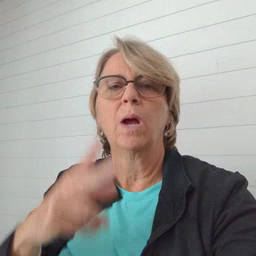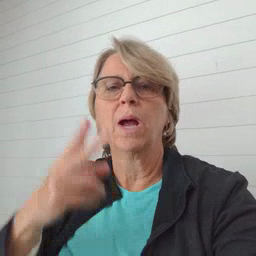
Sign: clown